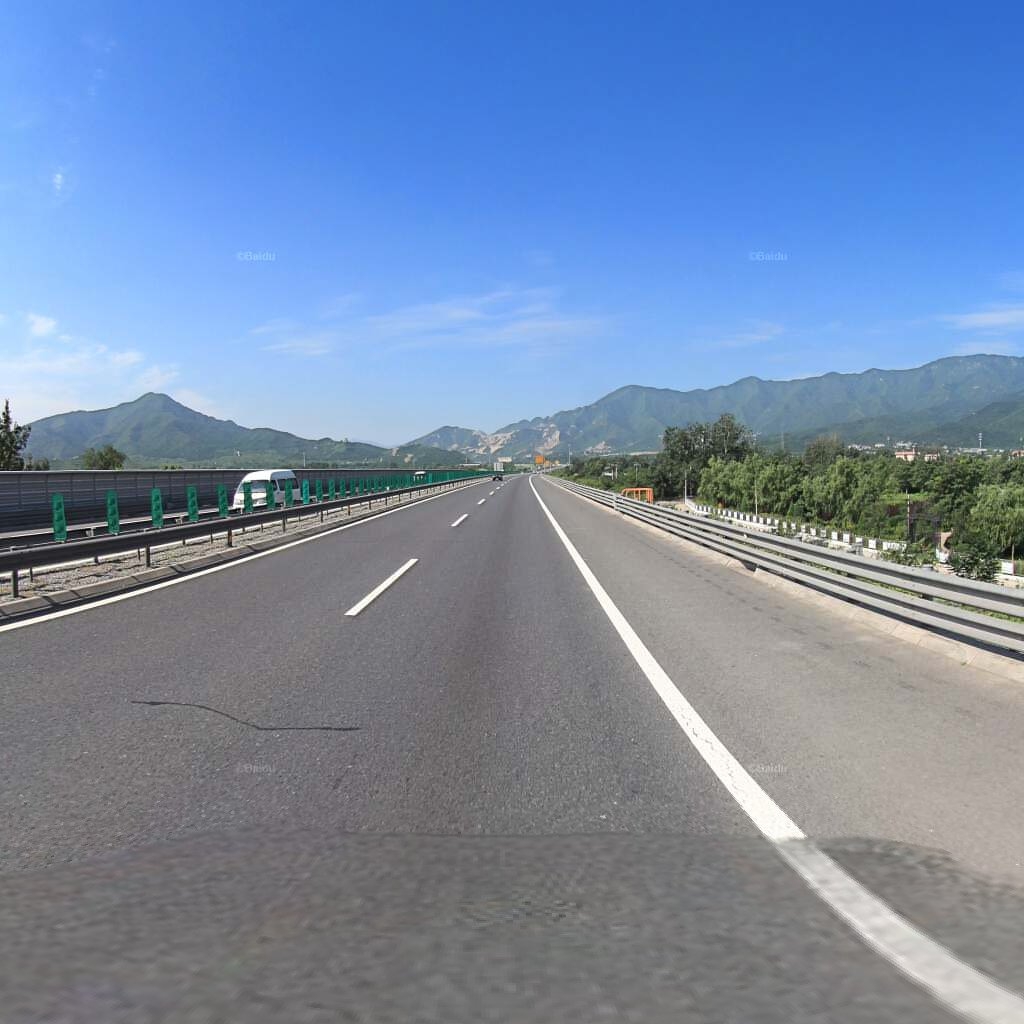
Region: Haidian
Road damage annotations: transverse patch